Interaction volume radius: 5 \u00c5
Interaction volume height: 15 \u00c5
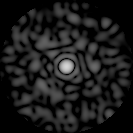
Disorder parameter: 0.8455